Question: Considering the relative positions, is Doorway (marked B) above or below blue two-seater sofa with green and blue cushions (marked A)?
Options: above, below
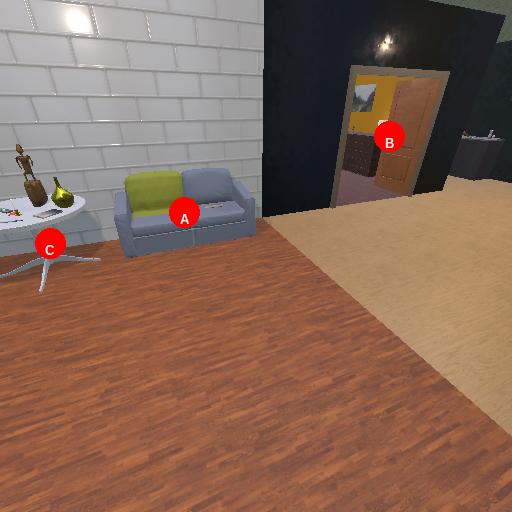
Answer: above